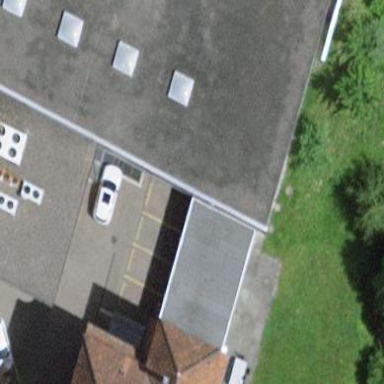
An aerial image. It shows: View of roof of building.